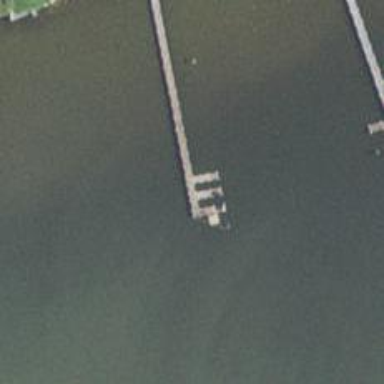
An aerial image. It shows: Man-made pier.